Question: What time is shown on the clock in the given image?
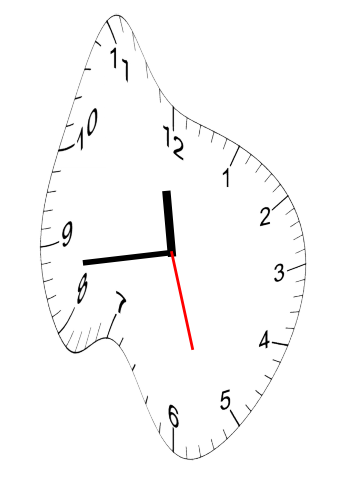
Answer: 11:43:27